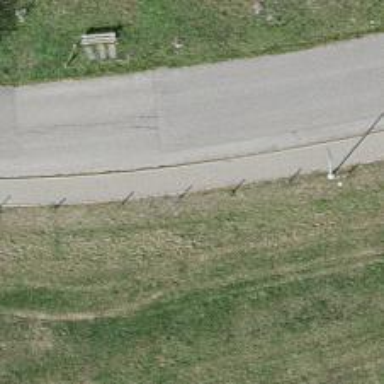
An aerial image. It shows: Bench.